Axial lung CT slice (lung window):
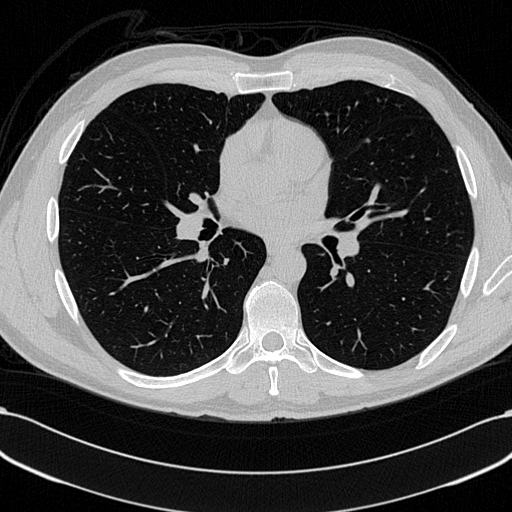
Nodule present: no